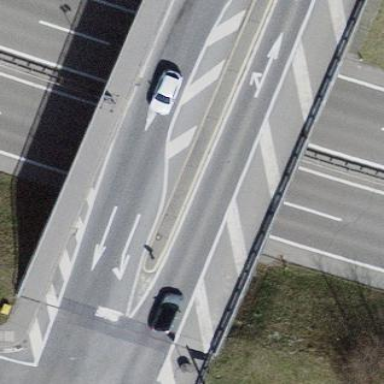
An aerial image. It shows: Man-made bridge.